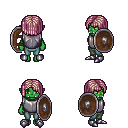
a pixel art fantasy rpg character, female body template, orc, green skin, steel chest armor, teal pants, white blonde pageboy hairstyle, metal boots, shield, four views (front, back, left, right), 2x2 character sprite sheet, small pixel art, hard edges, no anti-aliasing